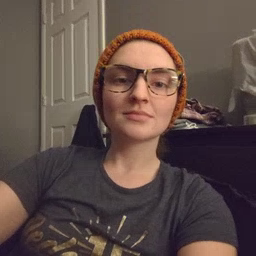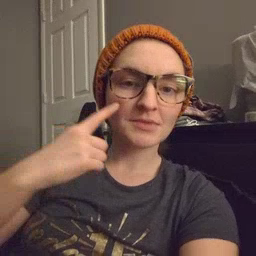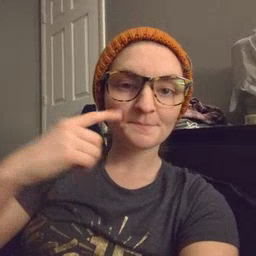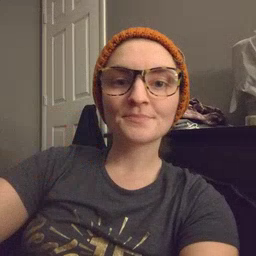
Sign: eye